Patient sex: M
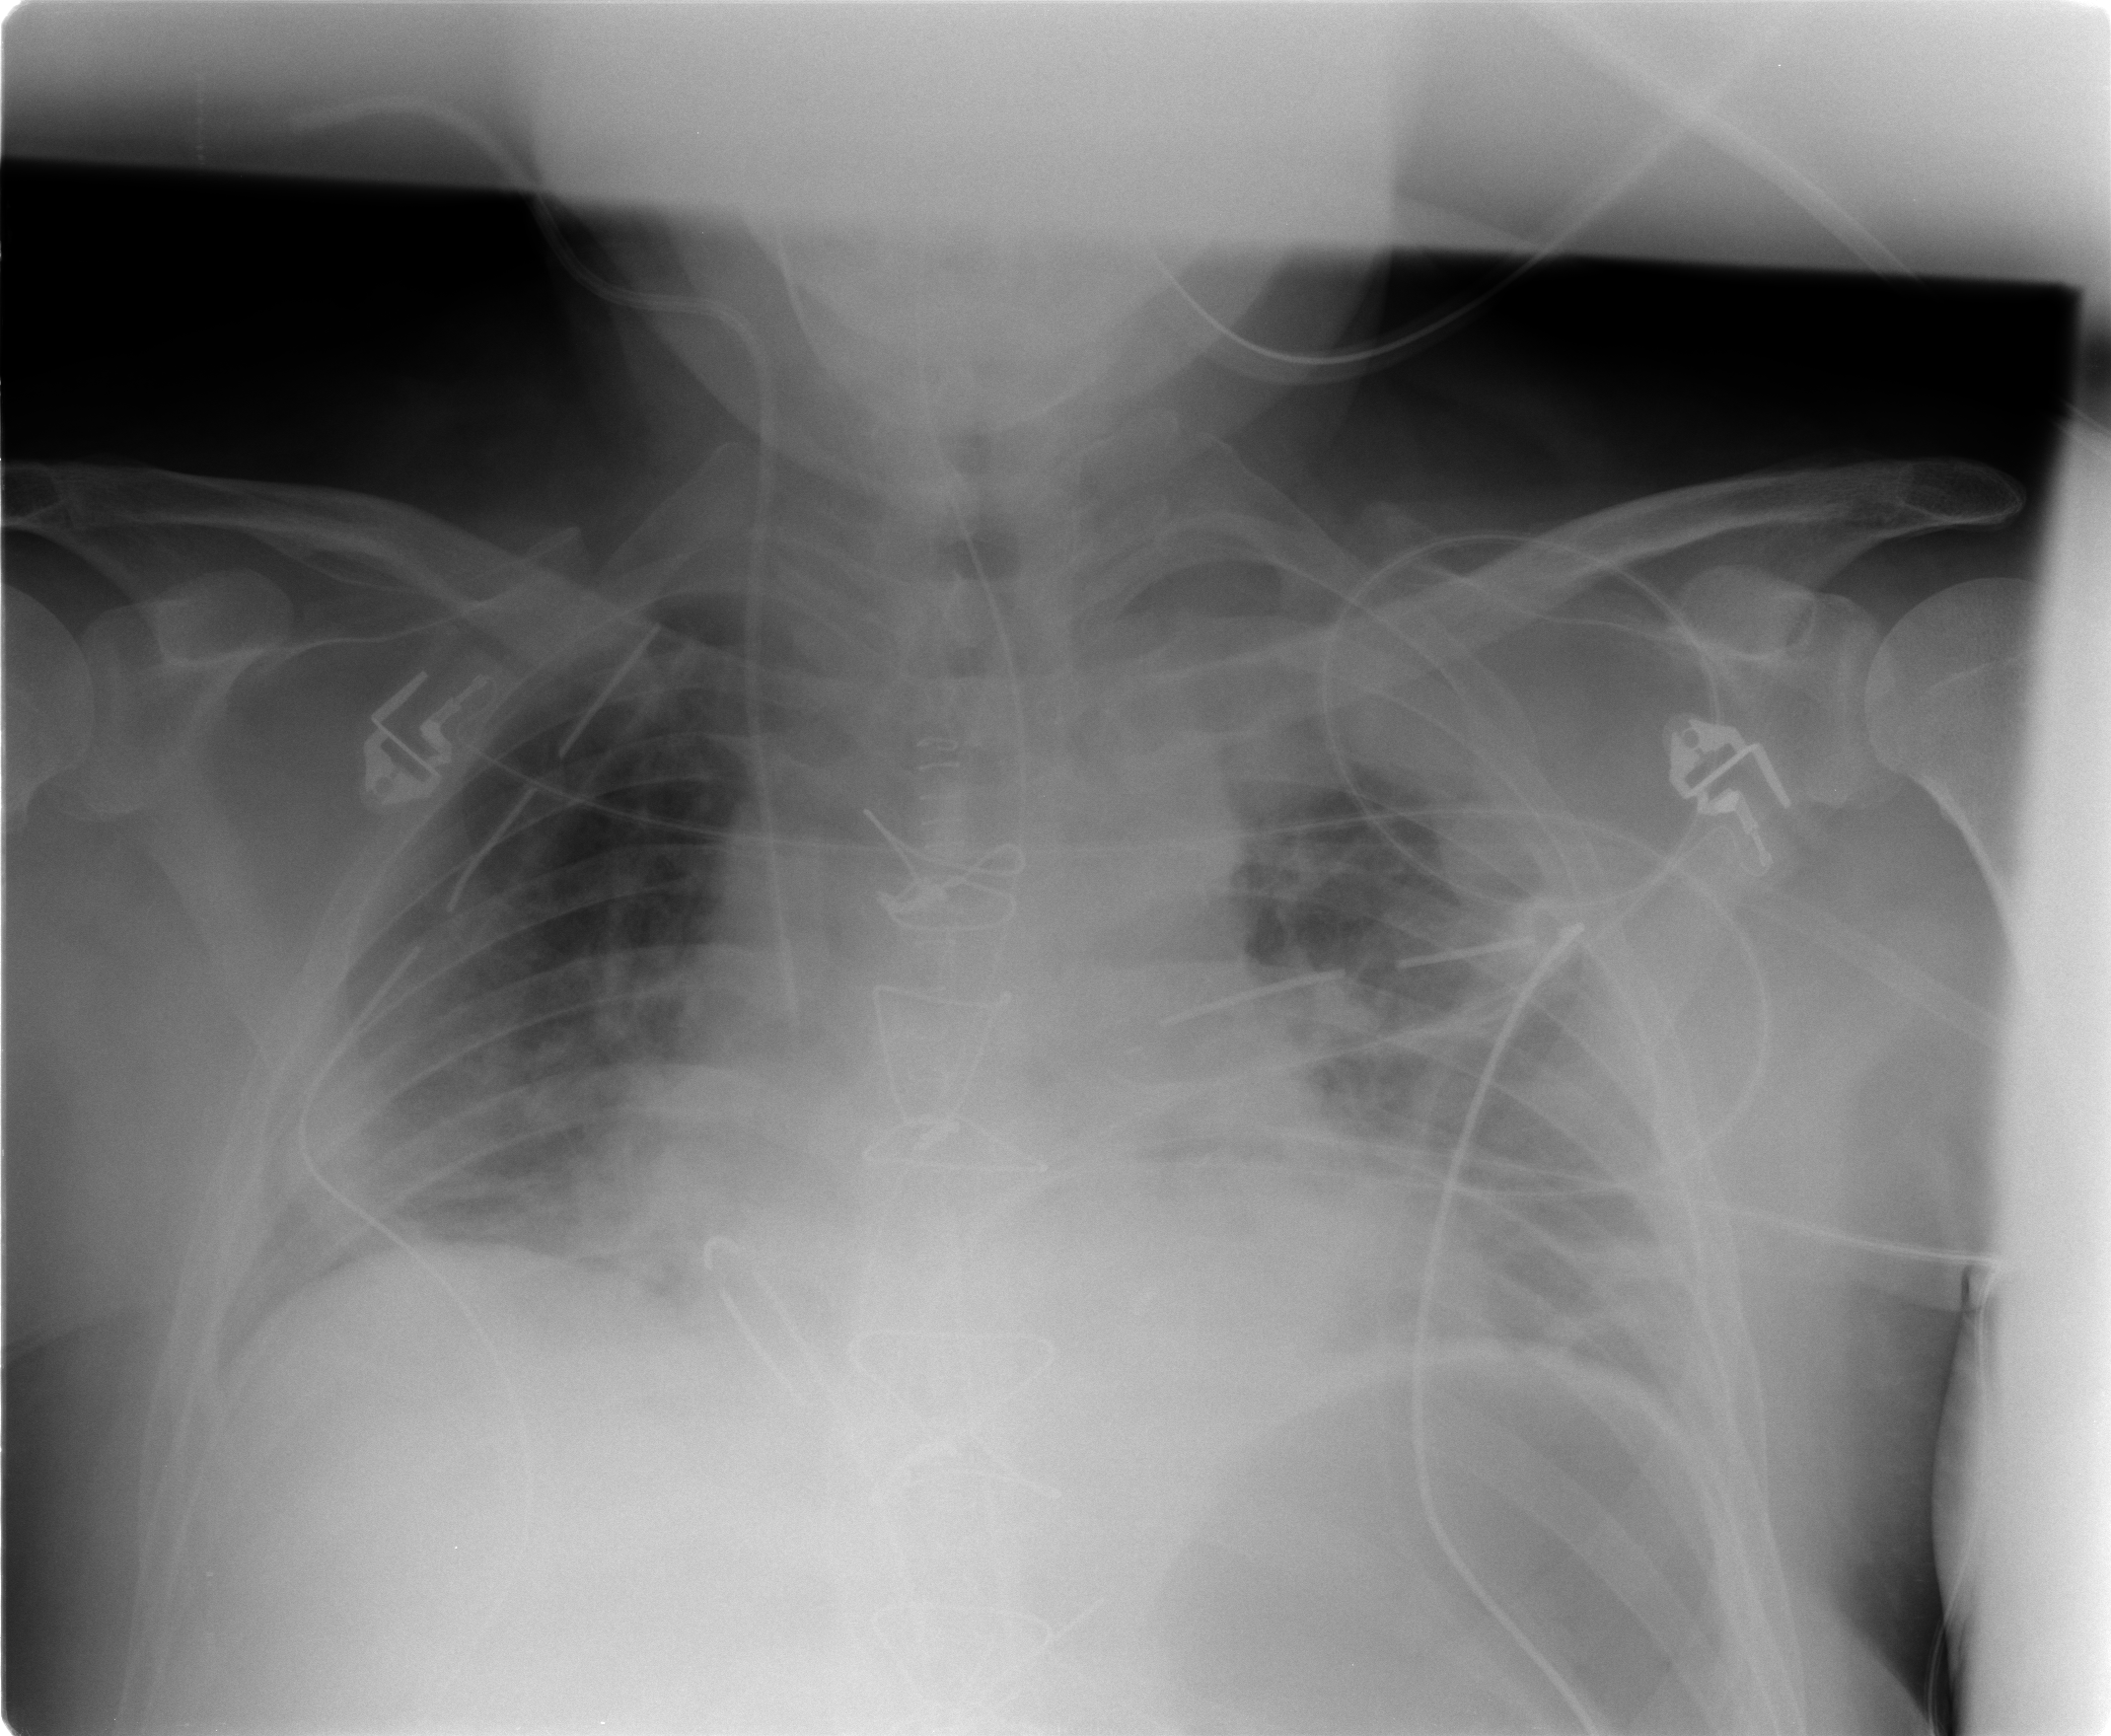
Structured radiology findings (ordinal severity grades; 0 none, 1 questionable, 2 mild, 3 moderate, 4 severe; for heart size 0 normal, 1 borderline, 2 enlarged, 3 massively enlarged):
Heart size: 2
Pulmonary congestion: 2
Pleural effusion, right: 0
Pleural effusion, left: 2
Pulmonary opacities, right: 2
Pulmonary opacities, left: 2
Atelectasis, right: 2
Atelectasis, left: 2